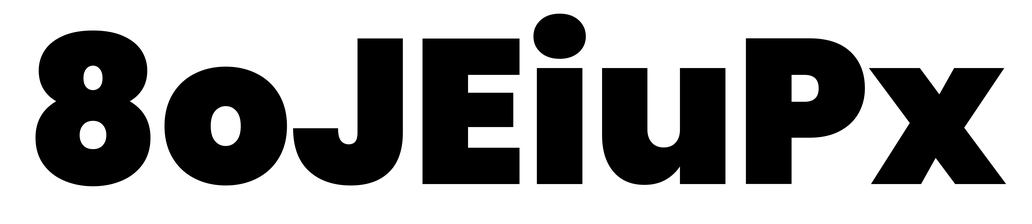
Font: Poppins-Black